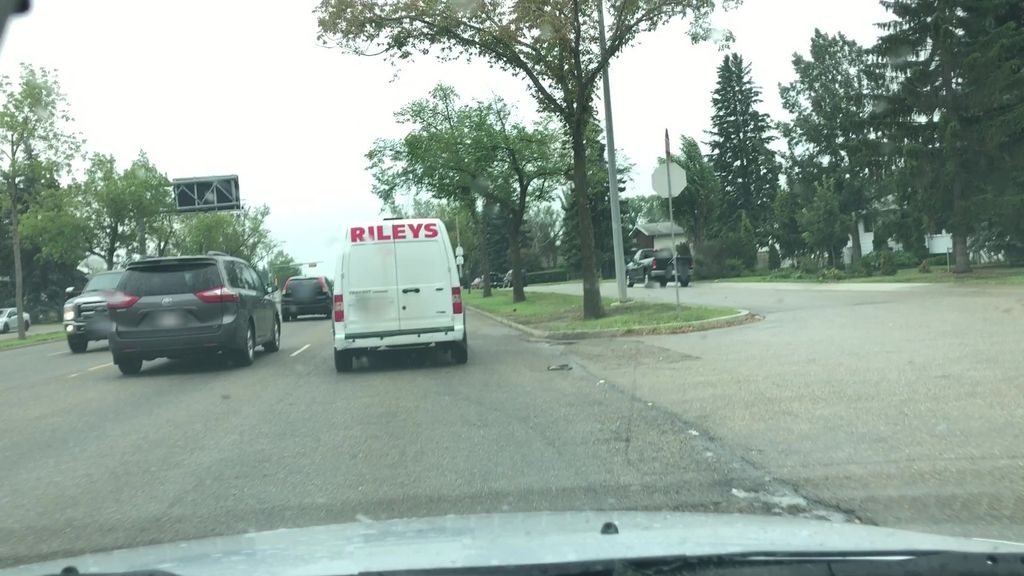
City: edmonton